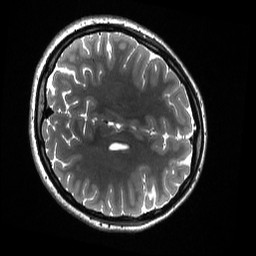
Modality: T2w
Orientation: axial
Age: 19
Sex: female